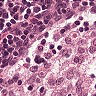
Metastatic tissue present: no